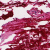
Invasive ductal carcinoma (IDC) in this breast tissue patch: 0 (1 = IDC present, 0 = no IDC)